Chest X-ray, PA view. Patient: 45 years old, sex M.
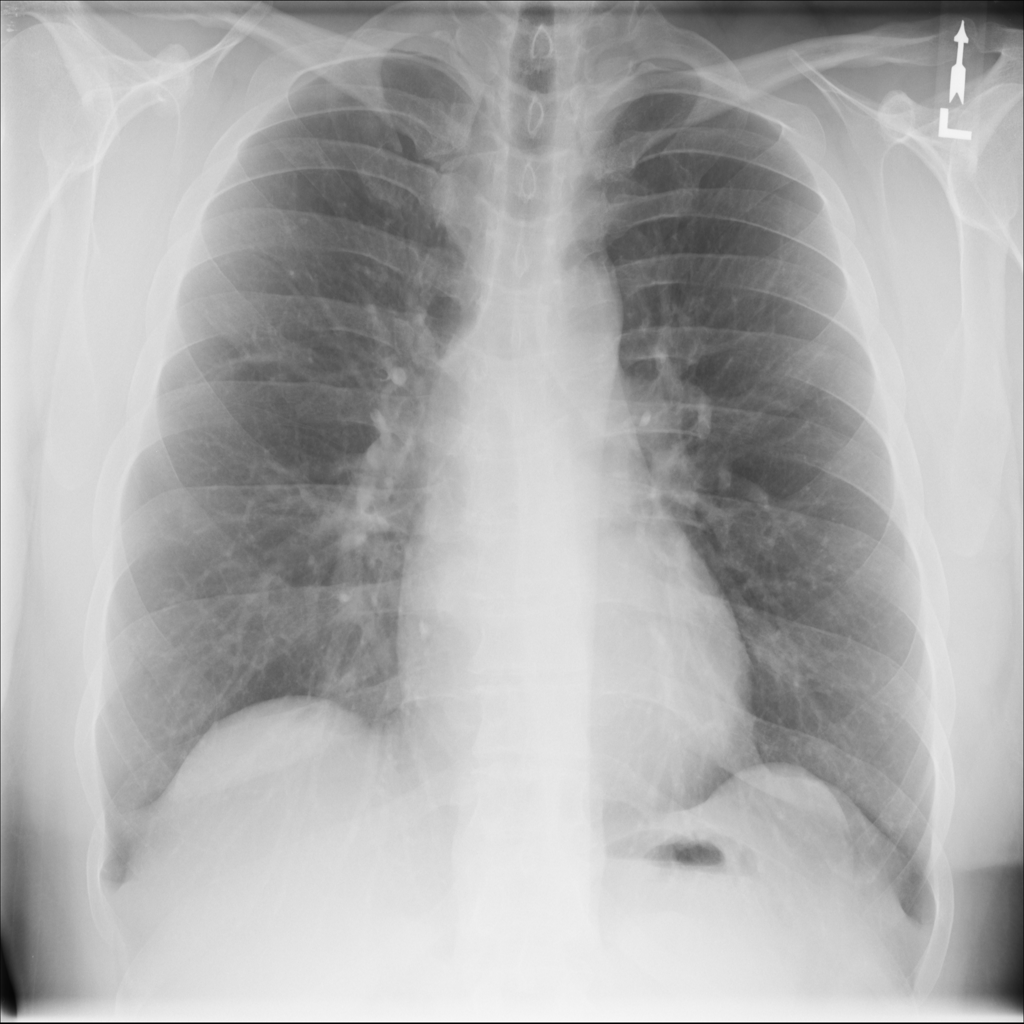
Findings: Infiltration